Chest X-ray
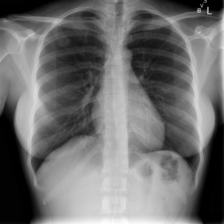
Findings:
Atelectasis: negative
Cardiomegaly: negative
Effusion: negative
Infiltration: negative
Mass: negative
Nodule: negative
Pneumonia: negative
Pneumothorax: negative
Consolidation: negative
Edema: negative
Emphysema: negative
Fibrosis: negative
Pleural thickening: negative
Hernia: negative